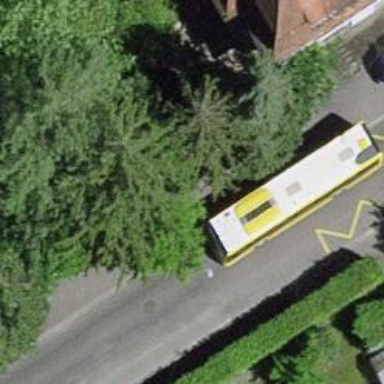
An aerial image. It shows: Platform for public transport. The platform is located by the road.